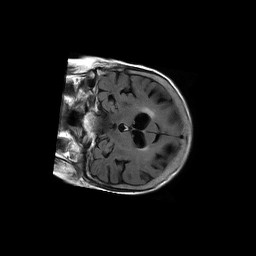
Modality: FLAIR
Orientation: coronal
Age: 83
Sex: female
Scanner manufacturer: philips
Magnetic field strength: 1.5 T
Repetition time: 6 s
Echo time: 0.12 s